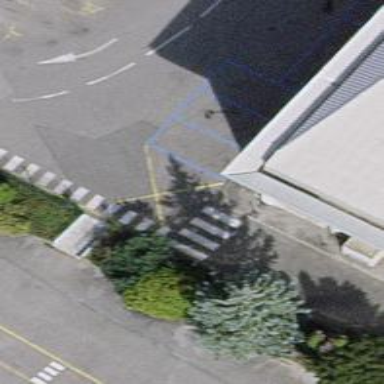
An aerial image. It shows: Public surveillance system installed on building.